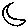
Label: moon